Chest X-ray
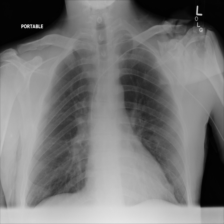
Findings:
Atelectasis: negative
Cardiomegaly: negative
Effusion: negative
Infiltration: negative
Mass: negative
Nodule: negative
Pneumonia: negative
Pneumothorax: negative
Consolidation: negative
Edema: negative
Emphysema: negative
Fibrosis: negative
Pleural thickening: negative
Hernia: negative